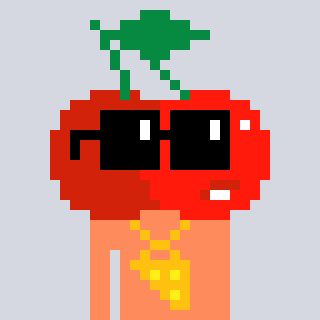
a pixel art character with square black sunglasses, a cherry-shaped head and a peachy-colored body on a cool background